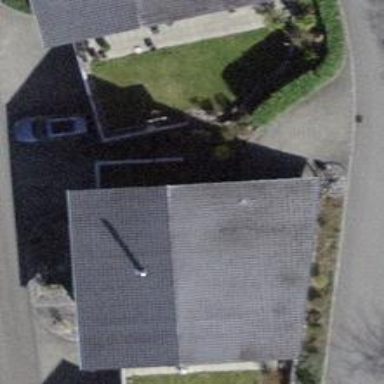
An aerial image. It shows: Building with tiled roof.